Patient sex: M
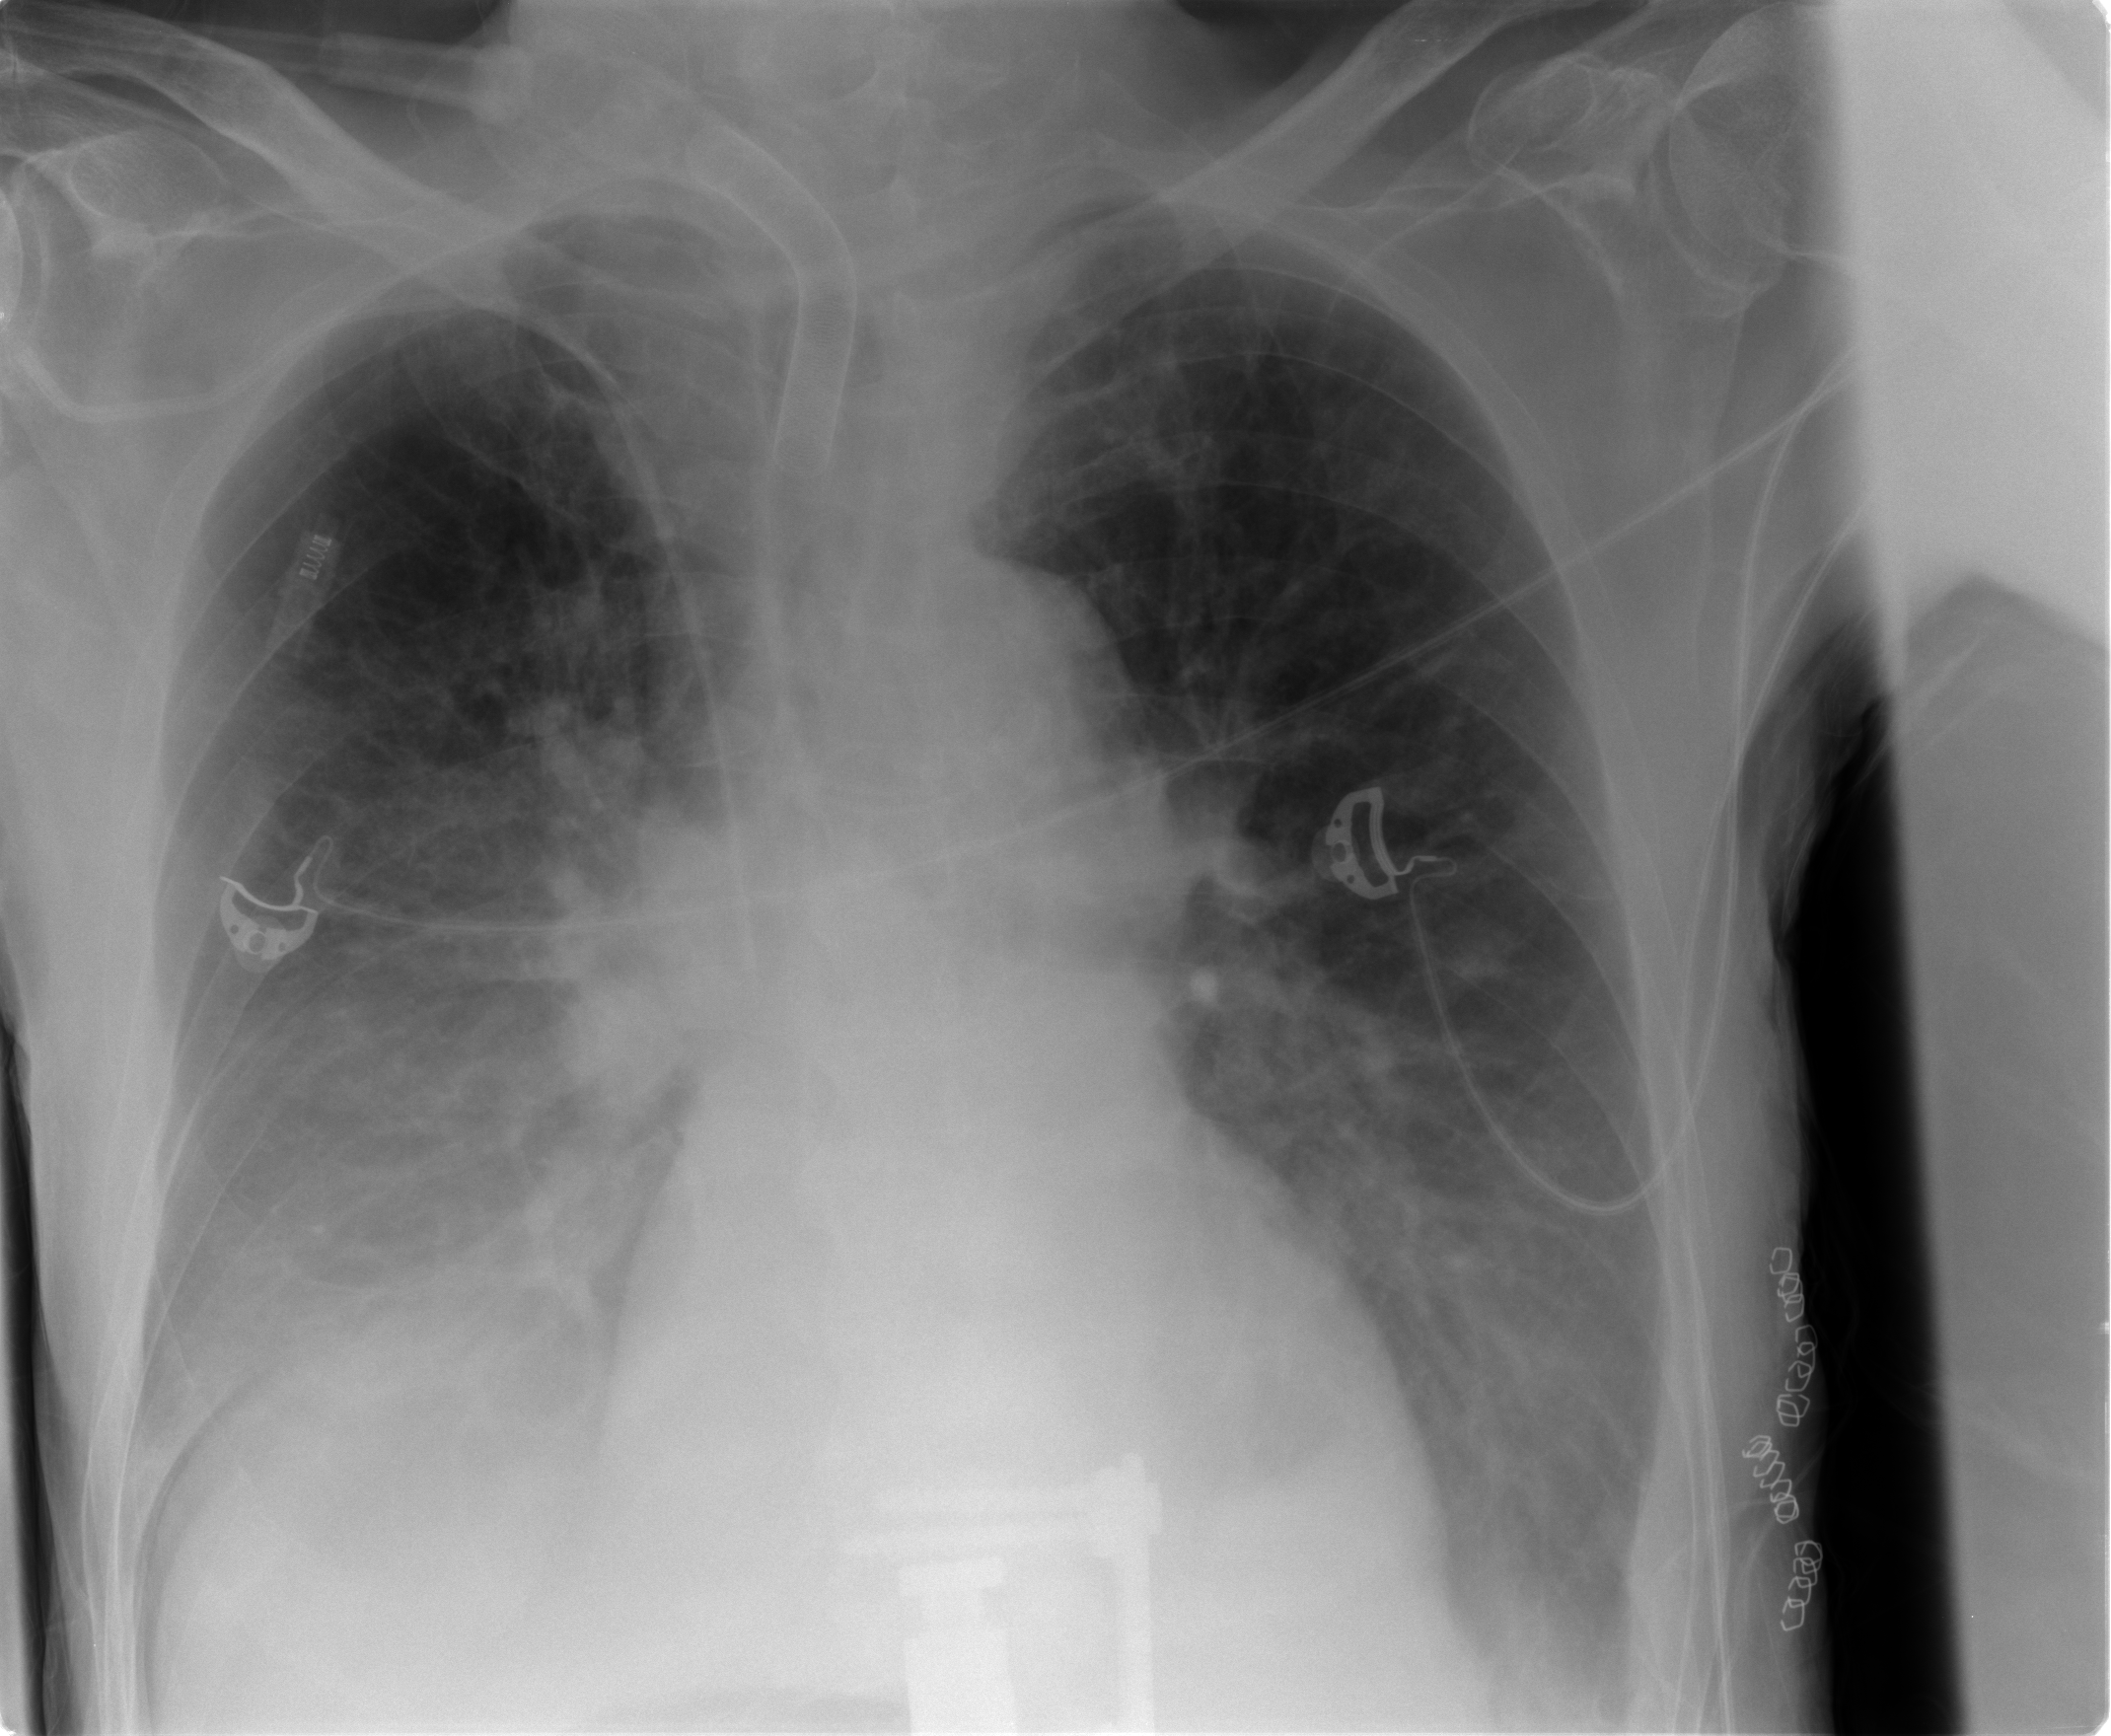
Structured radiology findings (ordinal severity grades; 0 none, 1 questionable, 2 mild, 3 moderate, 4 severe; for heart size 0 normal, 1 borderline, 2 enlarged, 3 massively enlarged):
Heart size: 2
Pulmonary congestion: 2
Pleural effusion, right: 3
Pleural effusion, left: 2
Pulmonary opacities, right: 3
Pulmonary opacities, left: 2
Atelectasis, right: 3
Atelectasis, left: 2